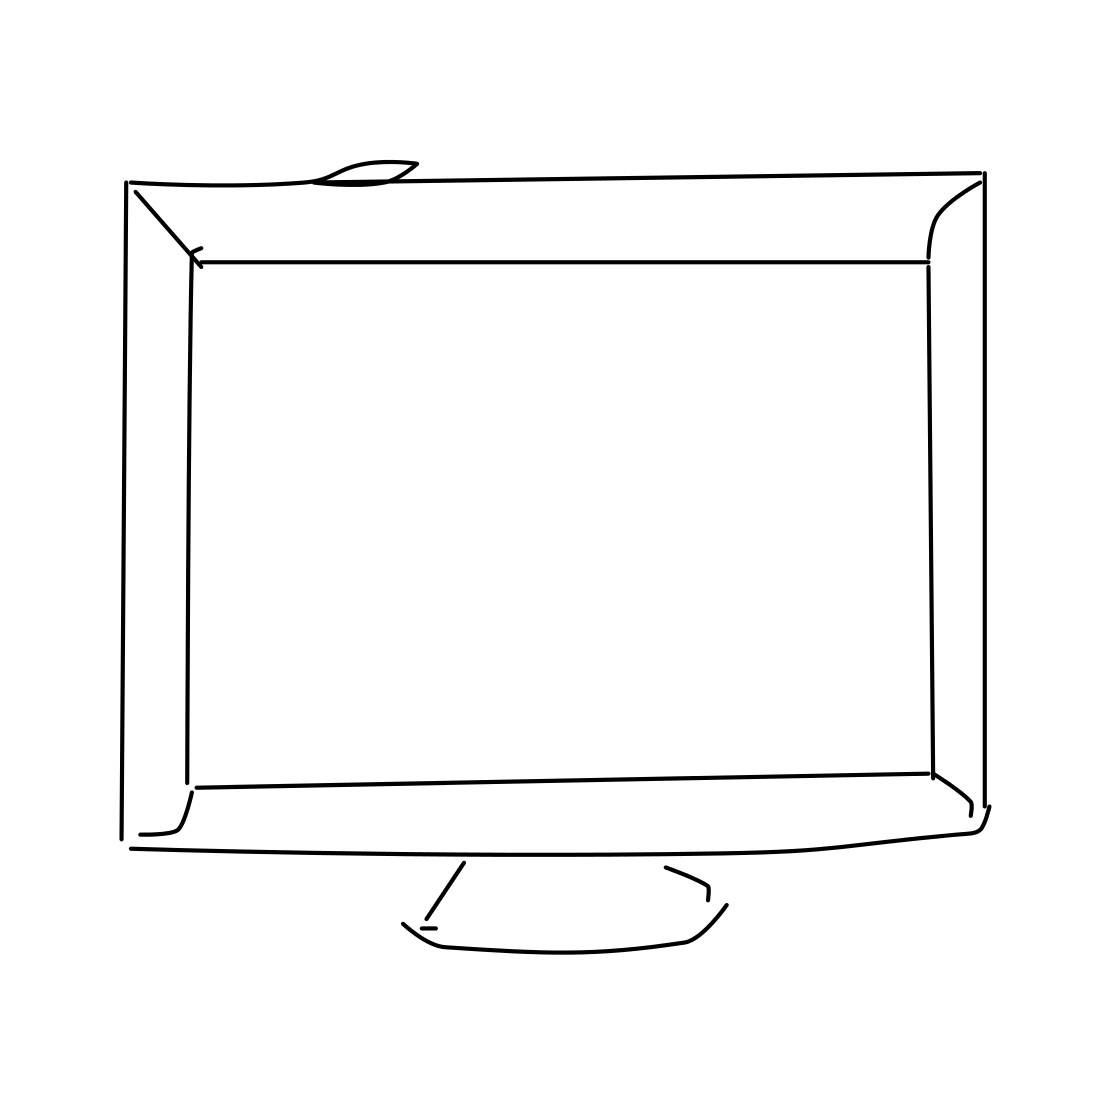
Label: computer monitor